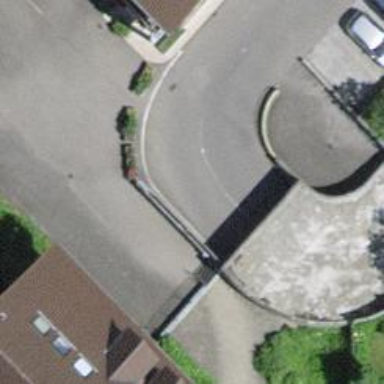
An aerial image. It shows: Parking entrance.